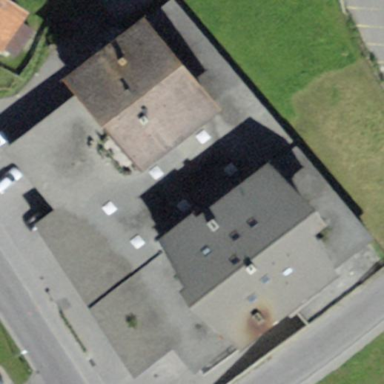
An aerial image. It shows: Building with flat roof.